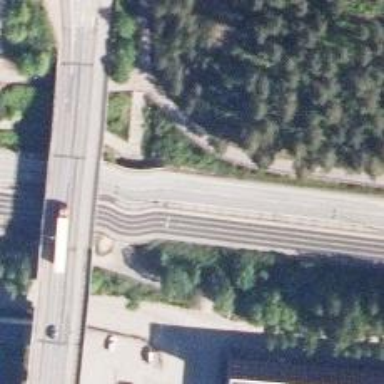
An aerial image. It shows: Primary highway.